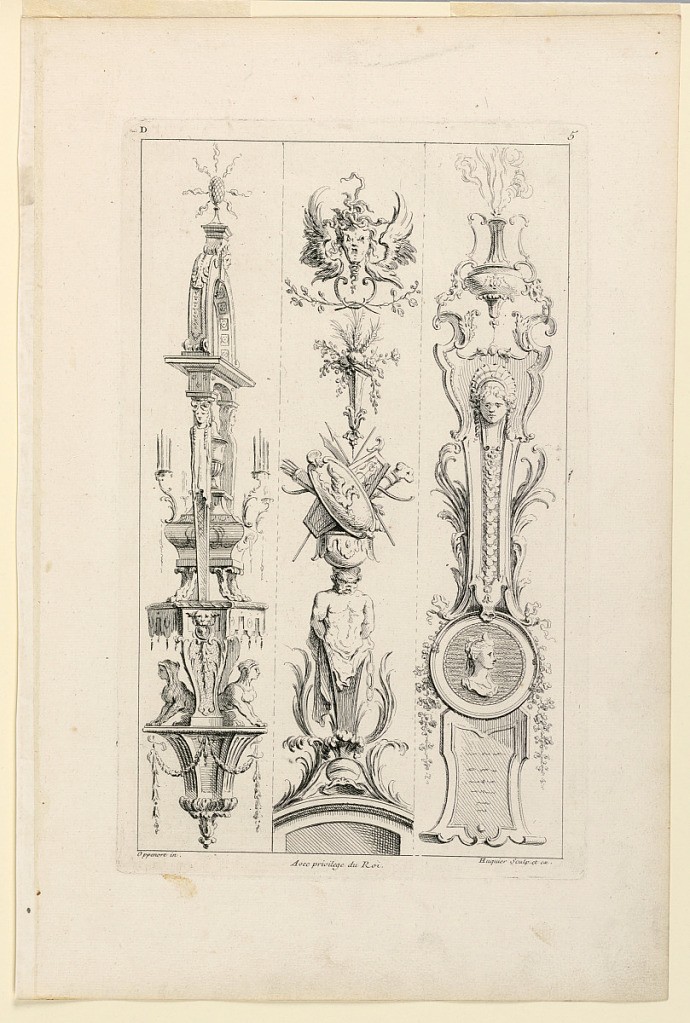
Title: Page Five from "Quatrieme Livre Contenant Des Montans où Pilastres Inventés par G. M. Oppenort Architecte du Roi et Gravés par Huquier"
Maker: Gilles-Marie Oppenord, French, 1672–1742
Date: after 1751
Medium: Etching on paper
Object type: Print
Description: Three "candelabra-like" arrangements of various motifs, characterized by, first: sphinx supporting an arch of a caryatid; second: a herm carrying war trophies; third: a portrait medallion supporting a clock-case. Inscribed, upper left: "D"; upper right: "5"; lower left: "Oppennort inv."; center: "Avec privilege du Roi"; lower right: "Huquier sculp. et ex."